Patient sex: M
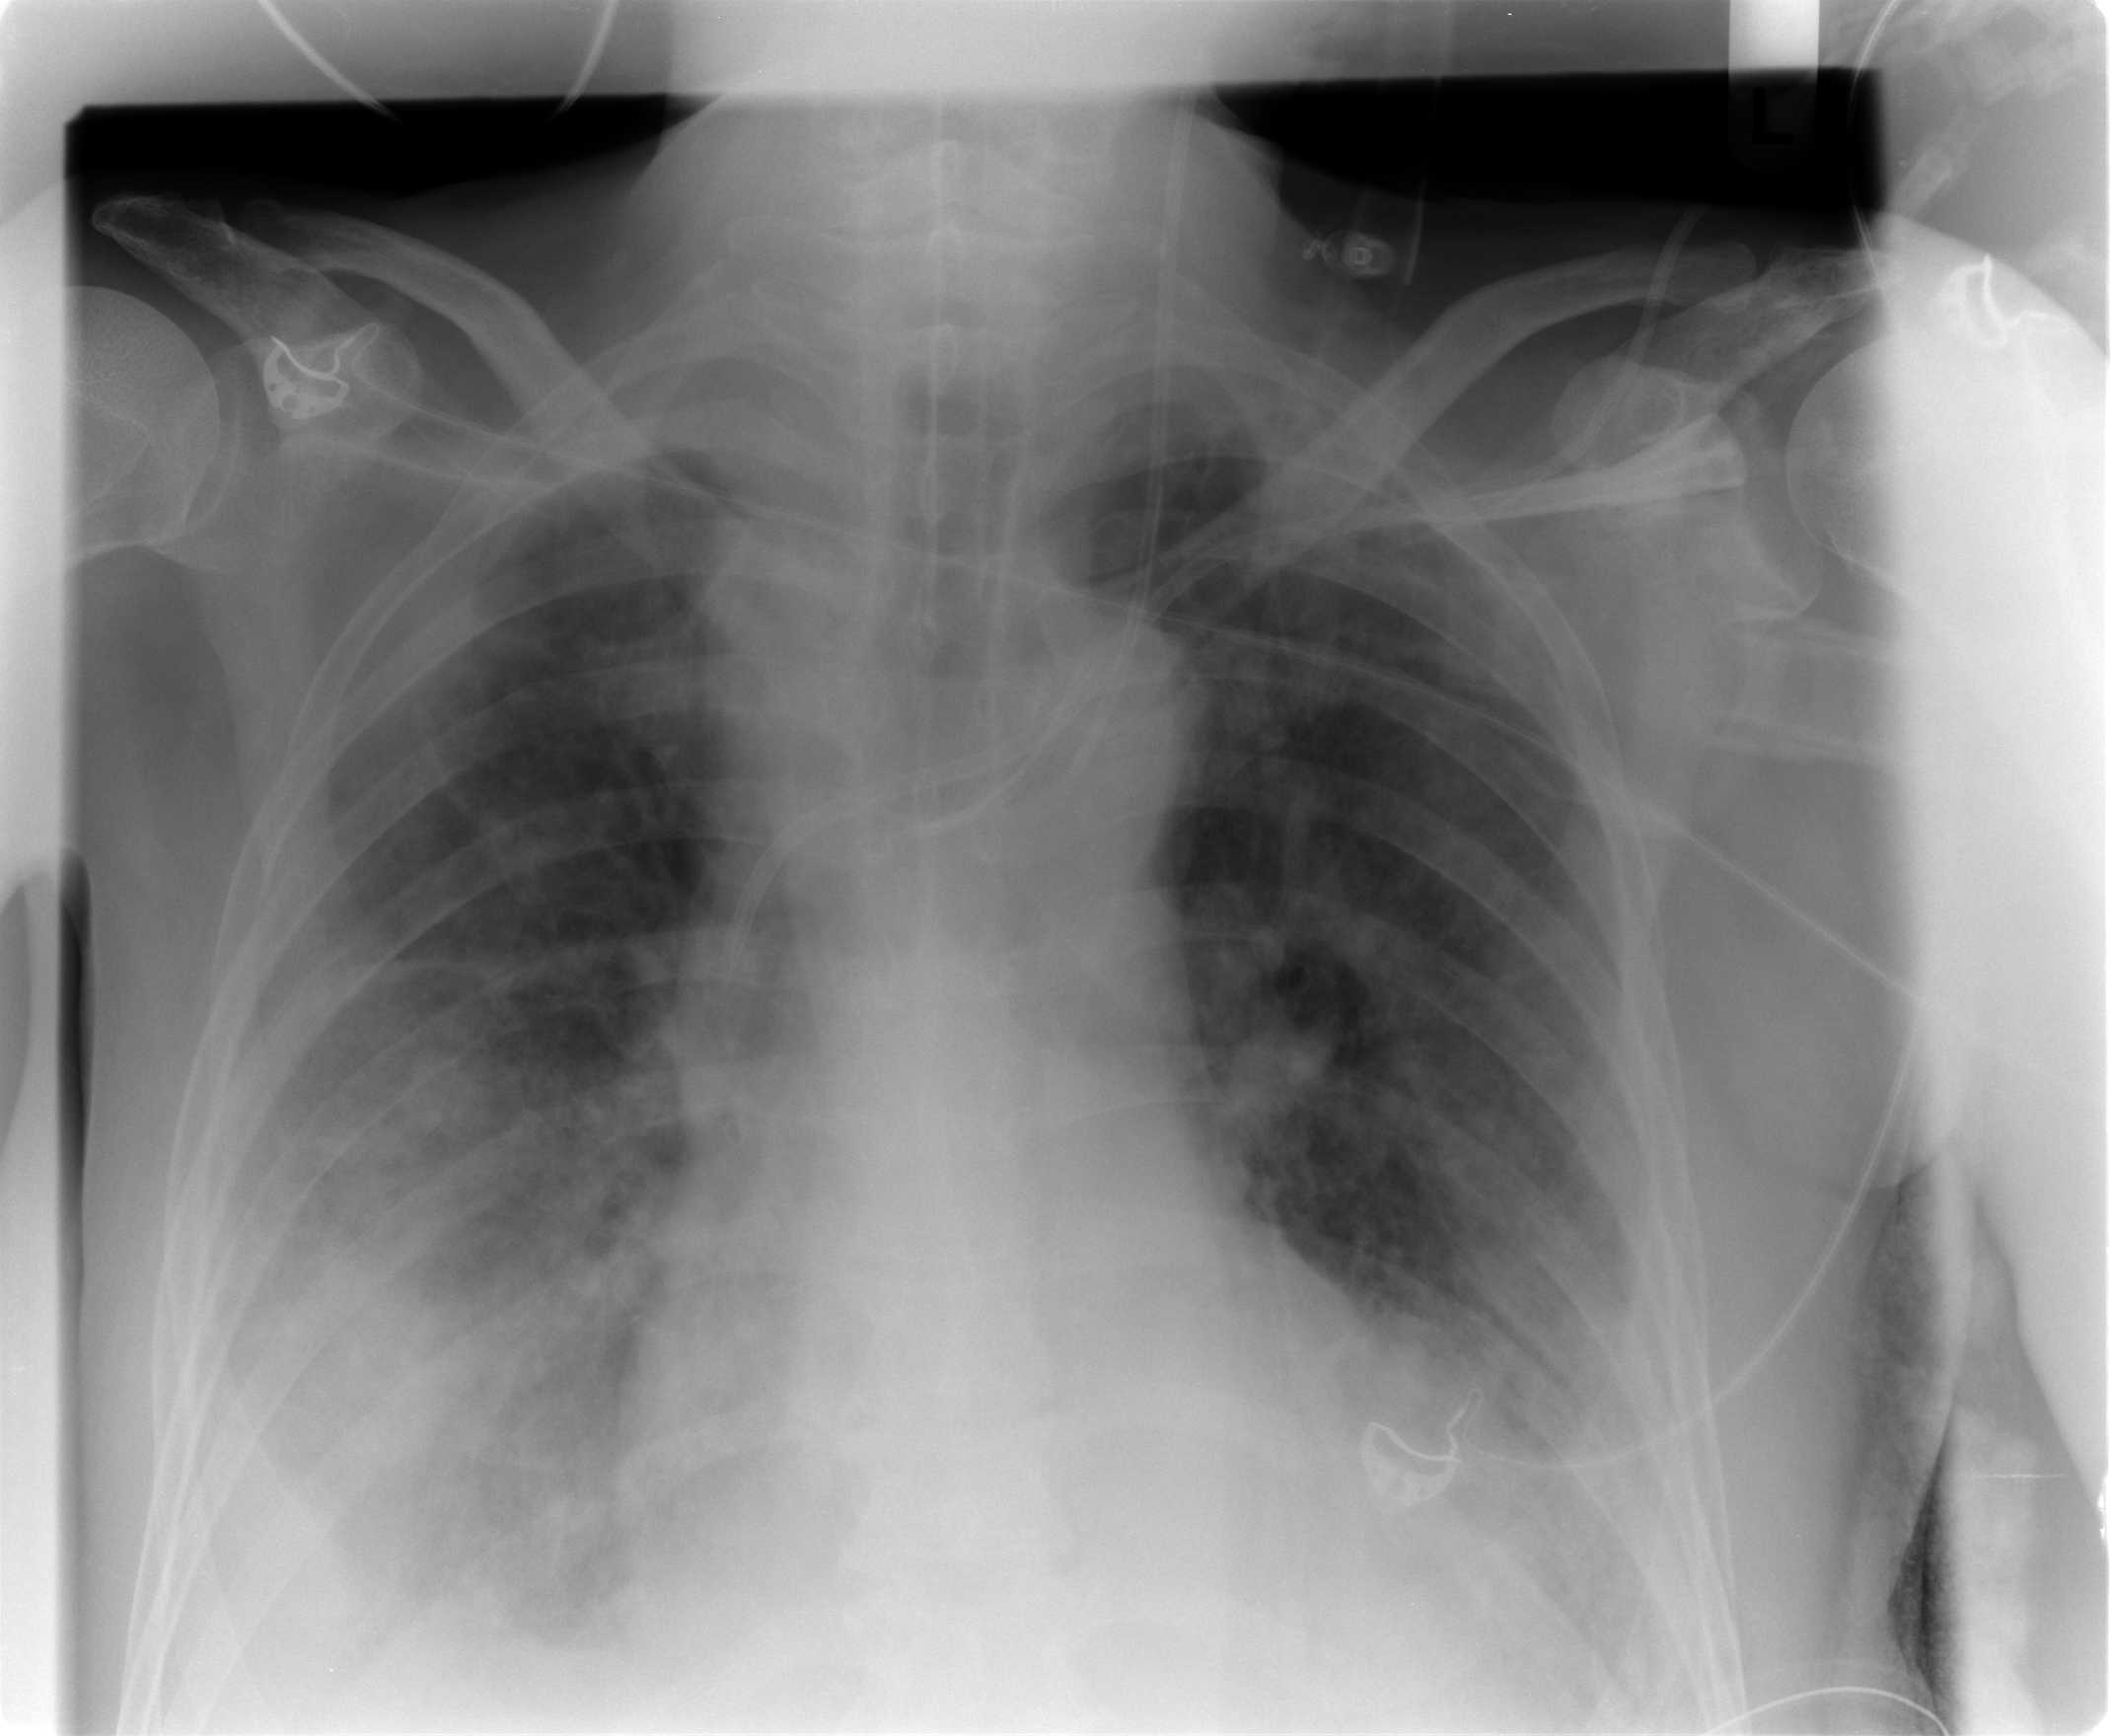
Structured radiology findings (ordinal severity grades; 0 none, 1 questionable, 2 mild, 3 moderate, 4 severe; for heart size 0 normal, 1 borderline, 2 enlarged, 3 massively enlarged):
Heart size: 2
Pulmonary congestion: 2
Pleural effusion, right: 2
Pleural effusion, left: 2
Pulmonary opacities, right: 3
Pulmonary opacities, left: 3
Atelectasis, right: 3
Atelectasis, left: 2